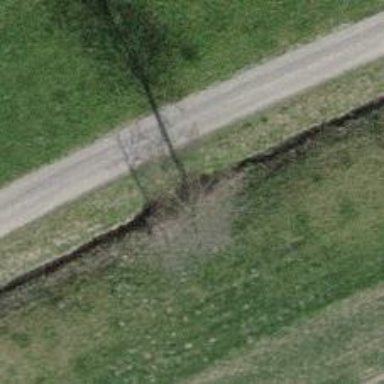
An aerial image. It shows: Ditch in the surroundings.